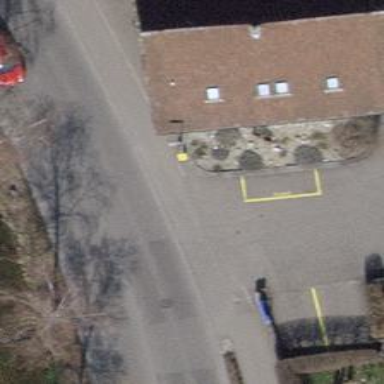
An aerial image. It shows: Post box.